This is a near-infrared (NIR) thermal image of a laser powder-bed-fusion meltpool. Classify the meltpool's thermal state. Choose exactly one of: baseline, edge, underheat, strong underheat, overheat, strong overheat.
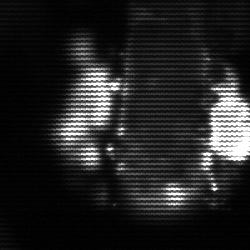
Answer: strong underheat